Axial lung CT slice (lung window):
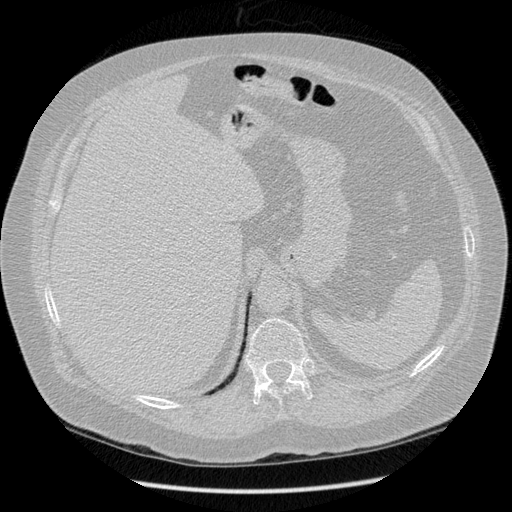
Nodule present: no